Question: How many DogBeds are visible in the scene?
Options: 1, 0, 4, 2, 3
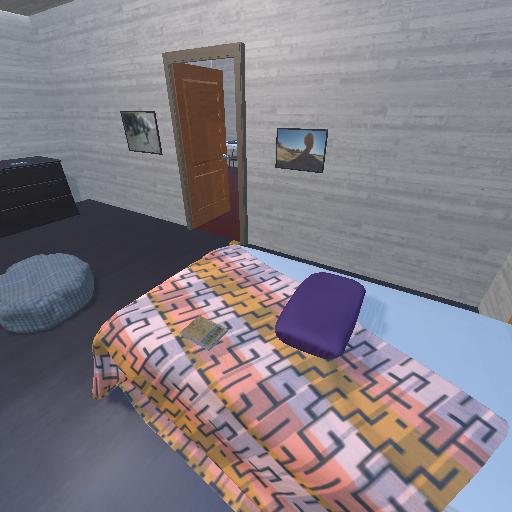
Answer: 1